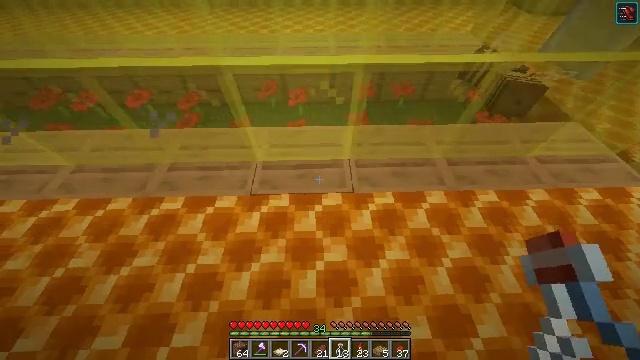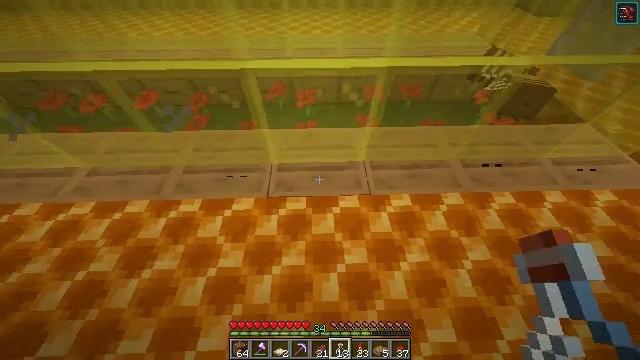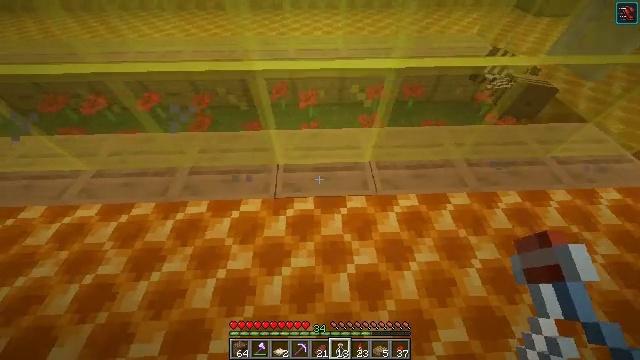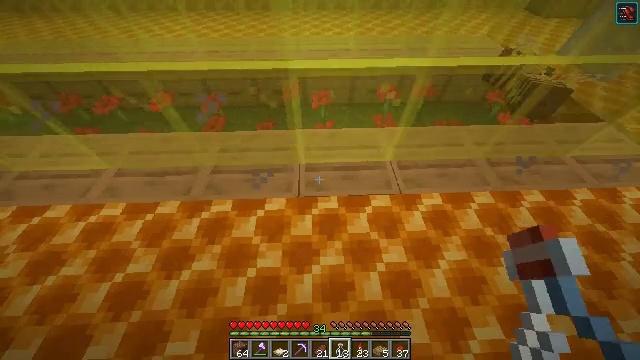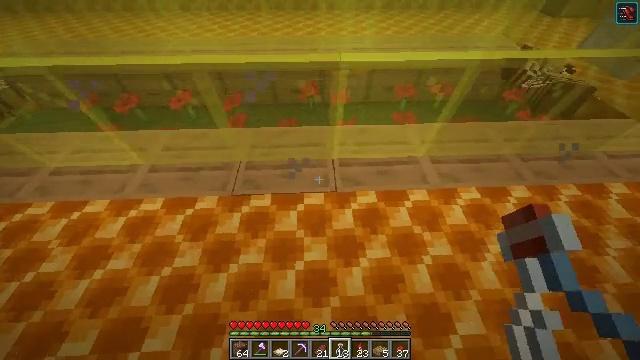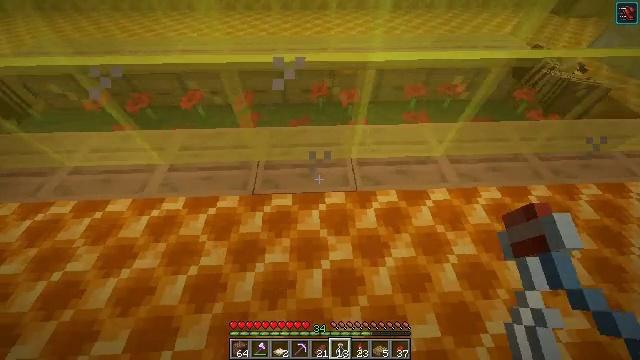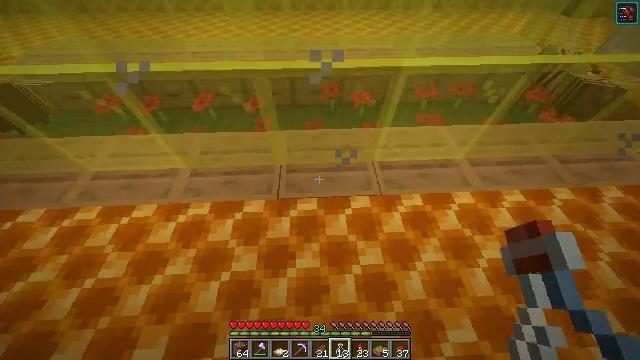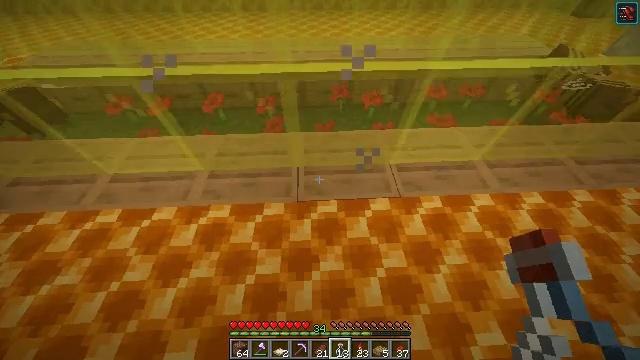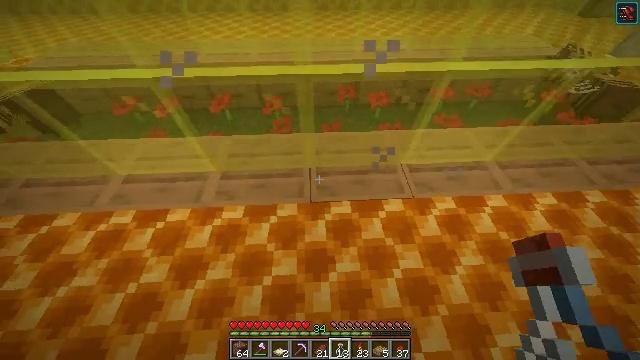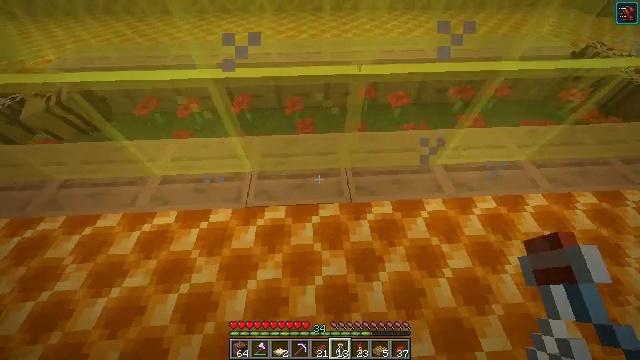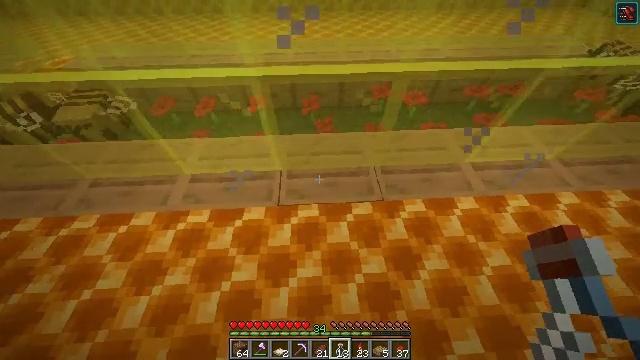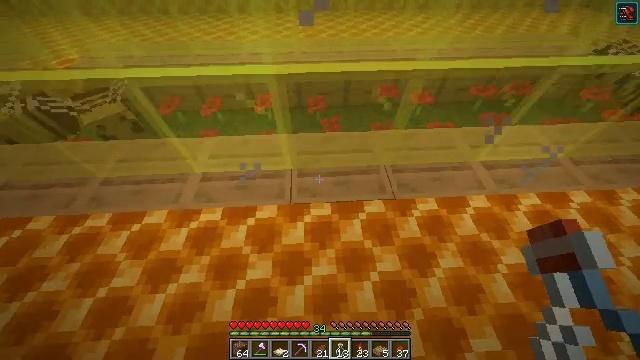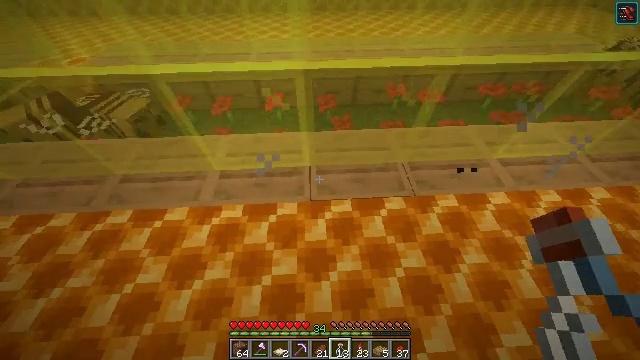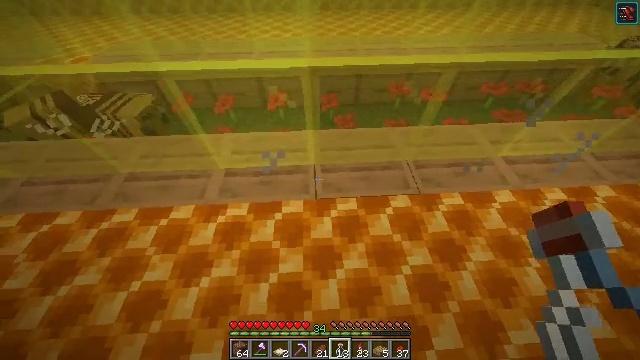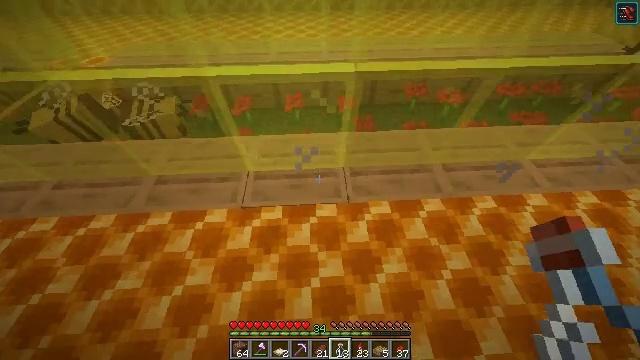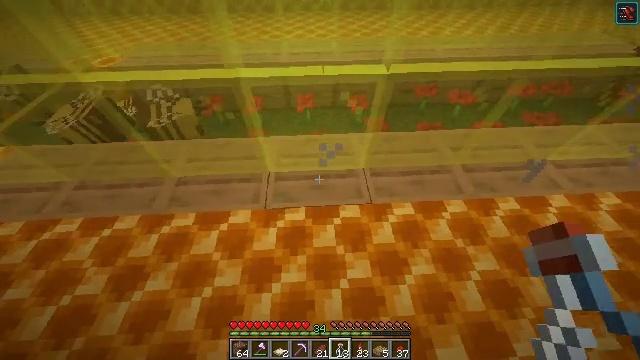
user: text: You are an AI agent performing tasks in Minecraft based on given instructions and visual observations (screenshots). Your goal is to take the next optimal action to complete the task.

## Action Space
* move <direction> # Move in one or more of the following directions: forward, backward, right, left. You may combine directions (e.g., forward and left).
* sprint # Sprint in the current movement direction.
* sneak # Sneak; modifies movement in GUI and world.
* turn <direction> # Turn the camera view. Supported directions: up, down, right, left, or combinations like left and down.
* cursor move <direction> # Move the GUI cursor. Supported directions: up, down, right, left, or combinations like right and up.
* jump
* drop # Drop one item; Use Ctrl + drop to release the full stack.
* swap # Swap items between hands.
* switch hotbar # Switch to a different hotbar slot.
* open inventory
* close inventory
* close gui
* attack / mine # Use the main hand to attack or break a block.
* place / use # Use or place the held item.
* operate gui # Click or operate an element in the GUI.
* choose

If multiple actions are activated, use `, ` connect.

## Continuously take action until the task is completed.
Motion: motion action
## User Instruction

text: Gather honey bottles to craft a honey block.
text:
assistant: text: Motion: move left, use / place
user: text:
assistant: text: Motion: move left, use / place
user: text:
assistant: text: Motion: move left, use / place
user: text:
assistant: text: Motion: move left, use / place
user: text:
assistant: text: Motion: use / place
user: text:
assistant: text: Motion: move left, use / place
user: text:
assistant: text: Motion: move left, use / place
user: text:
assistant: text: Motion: move left, use / place
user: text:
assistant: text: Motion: move left, use / place
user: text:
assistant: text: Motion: use / place
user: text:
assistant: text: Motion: use / place
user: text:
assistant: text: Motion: move left, use / place
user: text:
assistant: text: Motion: move left, use / place
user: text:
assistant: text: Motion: move left, use / place
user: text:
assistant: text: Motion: use / place
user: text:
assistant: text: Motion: use / place
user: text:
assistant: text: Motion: move left, use / place
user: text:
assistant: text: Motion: move left, use / place
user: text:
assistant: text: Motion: move left, use / place
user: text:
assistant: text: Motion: move left, use / place
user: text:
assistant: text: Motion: use / place
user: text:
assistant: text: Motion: move left, use / place
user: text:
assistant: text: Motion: move left, use / place
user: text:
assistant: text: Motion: move left, use / place
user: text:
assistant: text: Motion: move left, use / place
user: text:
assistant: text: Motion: use / place
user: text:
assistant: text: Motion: move left, use / place
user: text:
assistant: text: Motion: move left, use / place
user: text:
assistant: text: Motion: move left, use / place
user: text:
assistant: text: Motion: move left, use / place